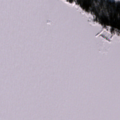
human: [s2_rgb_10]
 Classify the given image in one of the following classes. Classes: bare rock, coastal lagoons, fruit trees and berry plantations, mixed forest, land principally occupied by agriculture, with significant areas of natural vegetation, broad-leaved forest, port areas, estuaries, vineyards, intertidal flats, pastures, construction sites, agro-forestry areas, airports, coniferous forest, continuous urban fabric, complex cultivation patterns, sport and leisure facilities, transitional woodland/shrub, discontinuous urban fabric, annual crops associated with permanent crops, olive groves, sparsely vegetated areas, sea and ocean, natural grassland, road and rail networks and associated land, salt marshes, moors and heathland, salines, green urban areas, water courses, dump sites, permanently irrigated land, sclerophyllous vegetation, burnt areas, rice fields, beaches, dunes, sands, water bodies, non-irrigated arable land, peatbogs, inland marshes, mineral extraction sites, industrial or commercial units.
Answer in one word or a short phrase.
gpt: coniferous forest, sea and ocean